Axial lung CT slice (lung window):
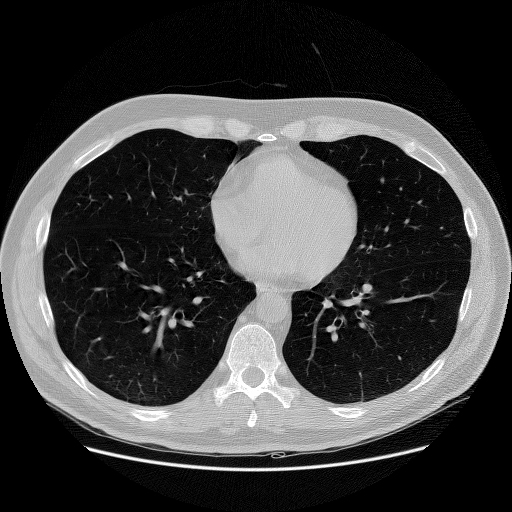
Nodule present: no